Question: I have an iOS app with text on the main screen that scrolls. I want the text to fade out at the bottom of the screen. So I make a custom view and do something like this in 'drawRect':
'''
CGColorSpaceRef colorSpace = CGColorSpaceCreateDeviceRGB();
CGContextRef context = UIGraphicsGetCurrentContext();
CGFloat gradLocs[] = {0, 1};
CGColor *color1 = [UIColor clearColor].CGColor;
CGColor *color2 = [UIColor whiteColor].CGColor;
CFArrayRef arr = (CFArrayRef)@[(id)color1, (id)color2];
CGGradientRef grad = CGGradientCreateWithColors(colorSpace, arr, gradLocs);
CGContextSaveGState(context);
CGContextDrawLinearGradient(context, grad, CGPointMake(0, 0), CGPointMake(0, rect.size.height), 0);
CGContextRestoreGState(context);
'''
Basically, draw a linear gradient from clear to white over the view. I've also tried doing it with a 'CAGradientLayer':
'''
CAGradientLayer *layer = [CAGradientLayer layer];
layer.colors = @[(id)[UIColor clearColor].CGColor, (id)[UIColor whiteColor].CGColor];
layer.locations = @[@(0), @(1)];
layer.frame = CGRectMake(0, 0, self.frame.size.width, self.frame.size.height);
[self.layer insertSublayer:layer atIndex:0];
'''
Either way, if this gets drawn over top of white, I get gray. <URL> shows the same thing:

Why is this? It seems like the gradient shouldn't be visible at all over top of just white.
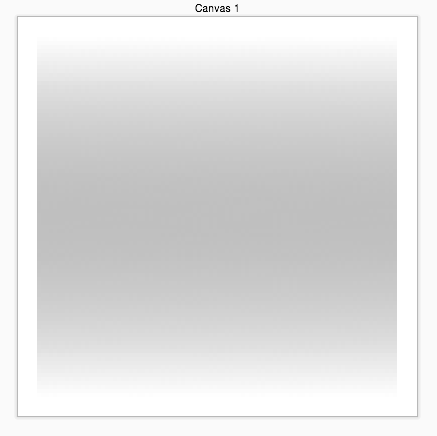
Answer: '+[UIColor clearColor]' is in fact transparent black. Since you want transparent white you should use:
'''
color1 = [[UIColor whiteColor] colorWithAlphaComponent:0.0].CGColor;
'''
Reading the documentation carefully to '+[UIColor clearColor]' it says that it will return a color with grayscale and alpha values '0.0'. So the middle in your gradient from white to transparent is '[UIColor initWithWhite:0.5 alpha:0.5]', i.e. transparent gray.